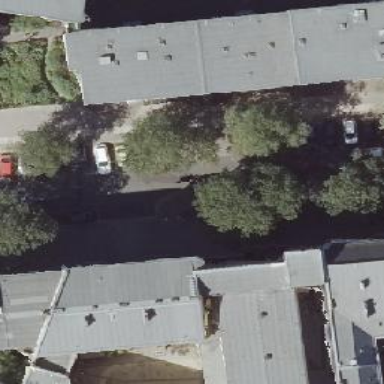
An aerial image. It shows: Living street with separate sidewalks on both sides.